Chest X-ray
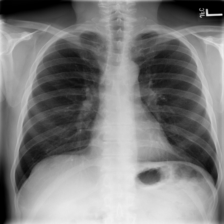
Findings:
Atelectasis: negative
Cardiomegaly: negative
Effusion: negative
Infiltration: negative
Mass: negative
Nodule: negative
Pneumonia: negative
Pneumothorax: negative
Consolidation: negative
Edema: negative
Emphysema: negative
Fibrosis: negative
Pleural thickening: negative
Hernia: negative